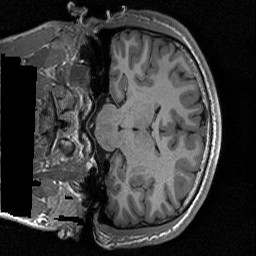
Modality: T1w
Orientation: coronal